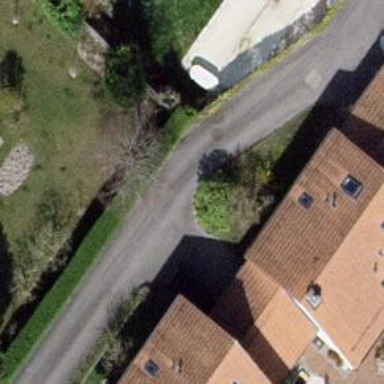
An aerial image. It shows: Residential road.